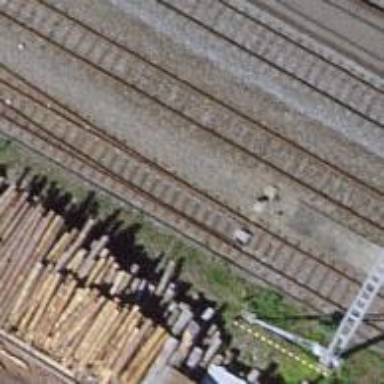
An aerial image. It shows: Railway switch.